Interaction volume radius: 5 \u00c5
Interaction volume height: 15 \u00c5
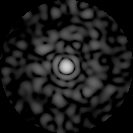
Disorder parameter: 0.8346